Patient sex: M
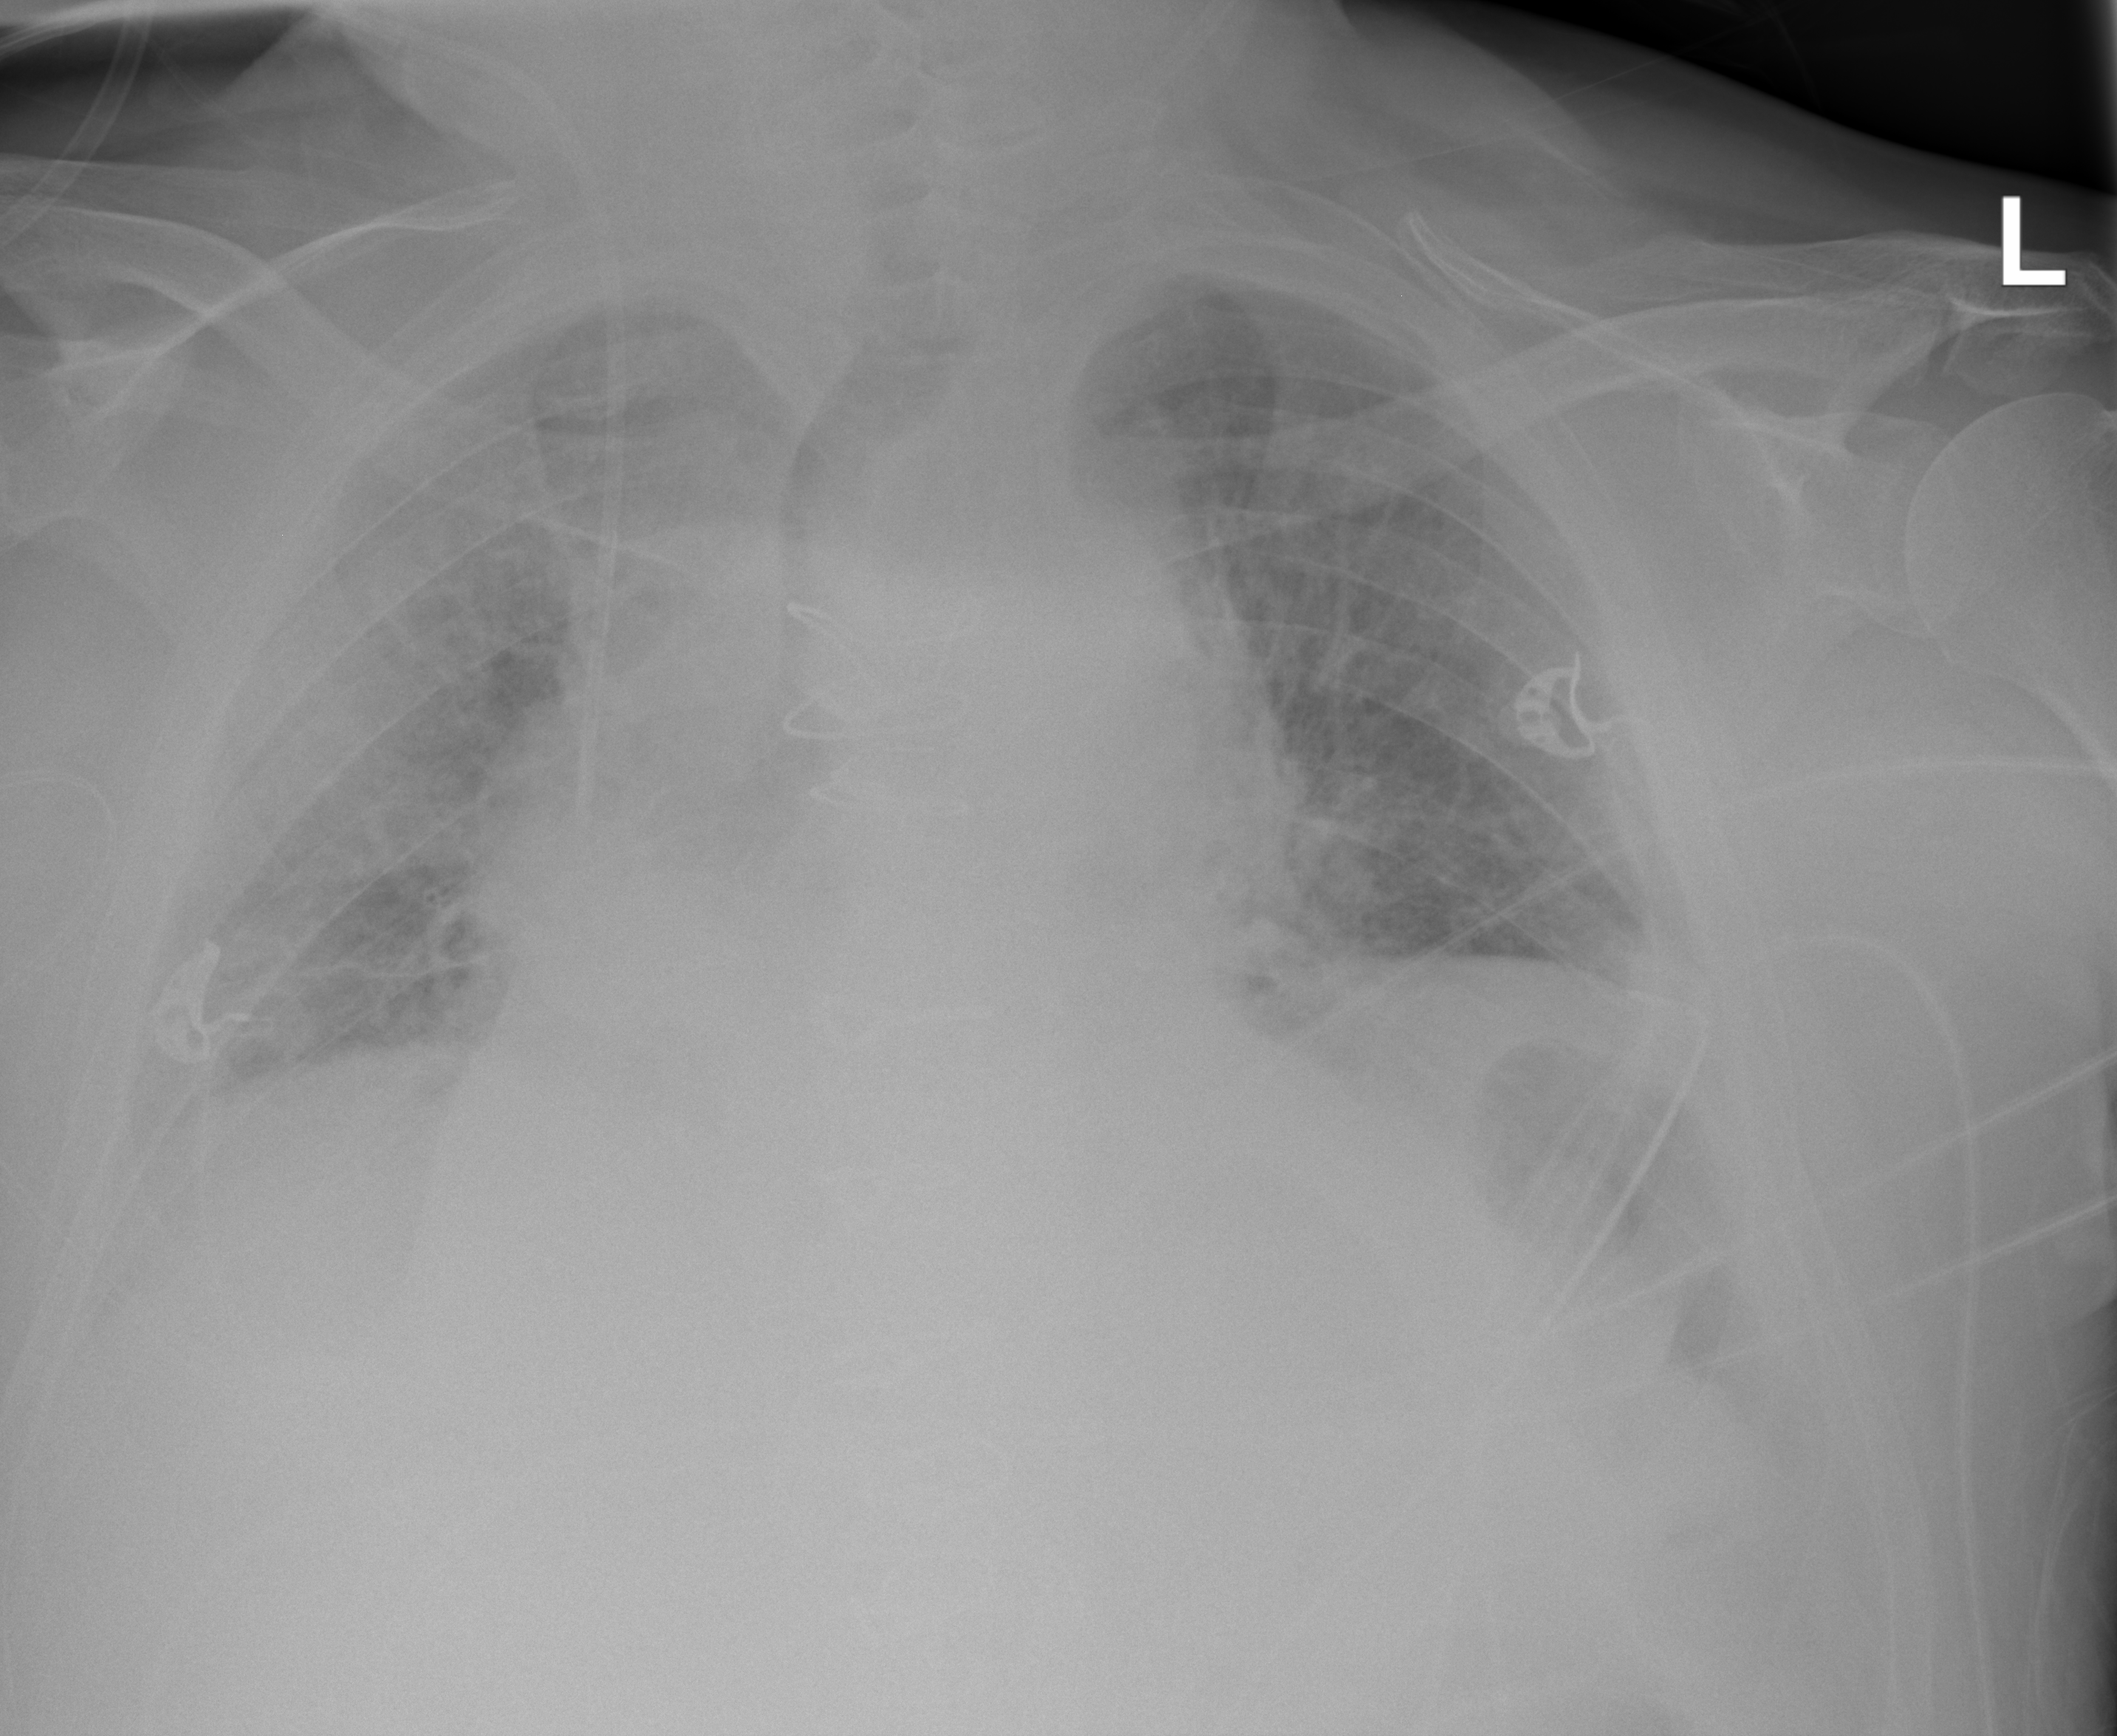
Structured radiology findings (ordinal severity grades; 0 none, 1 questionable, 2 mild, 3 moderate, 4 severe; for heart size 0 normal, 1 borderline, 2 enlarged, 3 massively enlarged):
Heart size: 2
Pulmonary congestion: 2
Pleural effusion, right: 2
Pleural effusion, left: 2
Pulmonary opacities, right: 0
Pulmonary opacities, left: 0
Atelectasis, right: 2
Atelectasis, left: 2